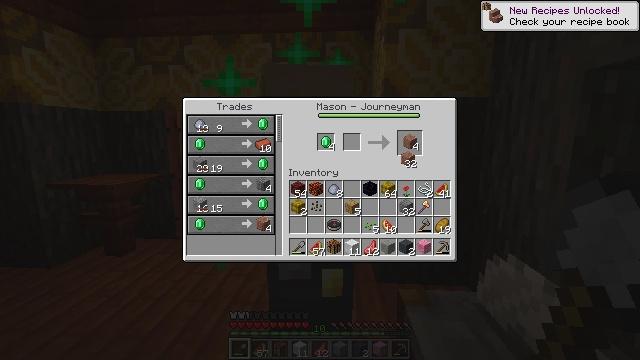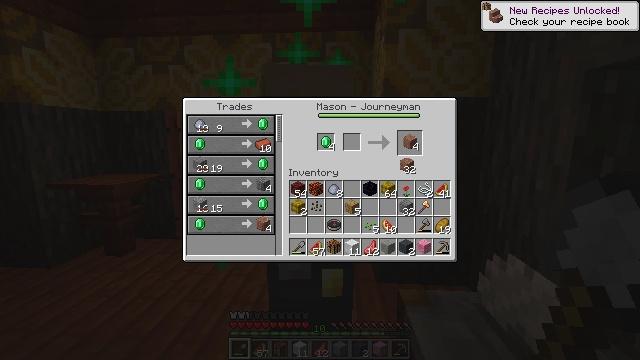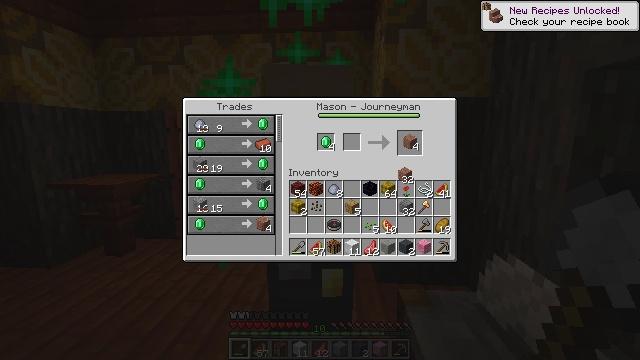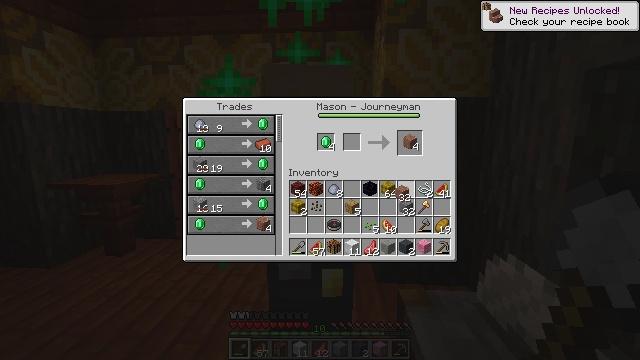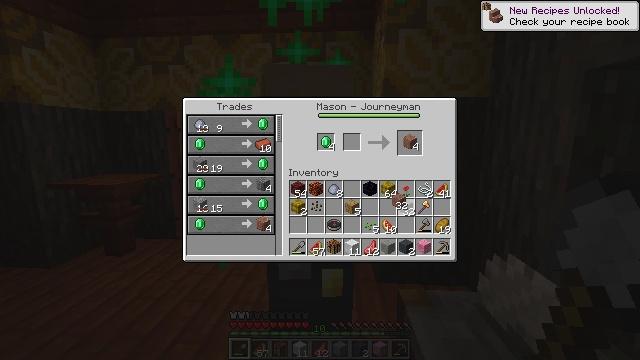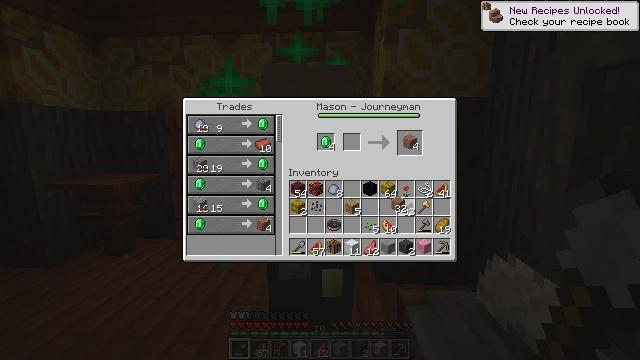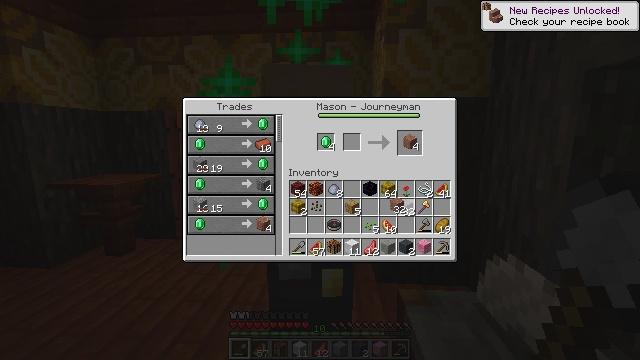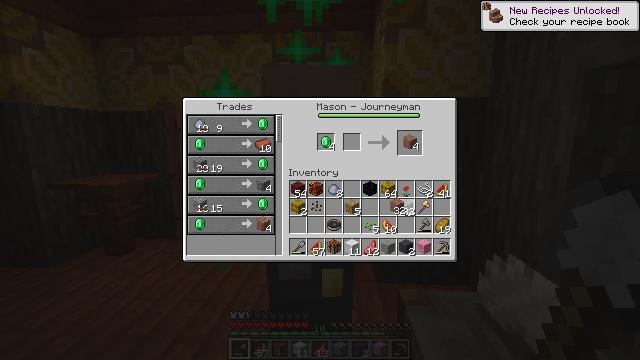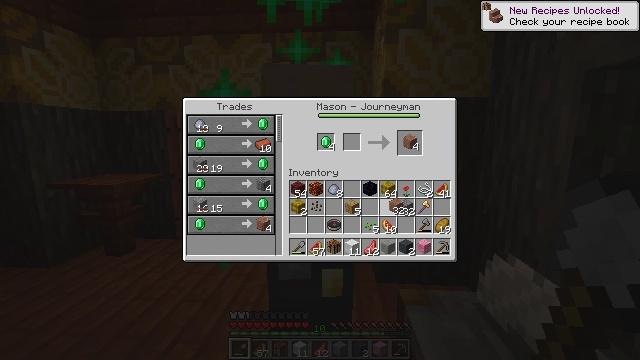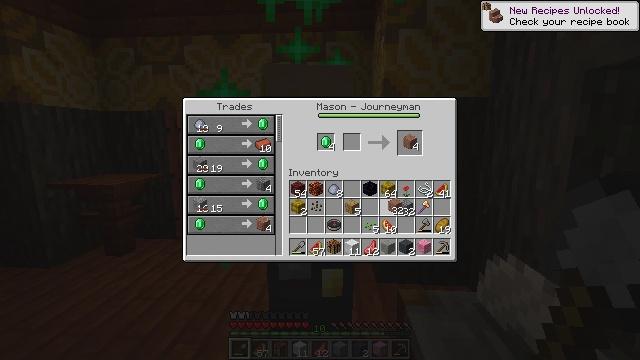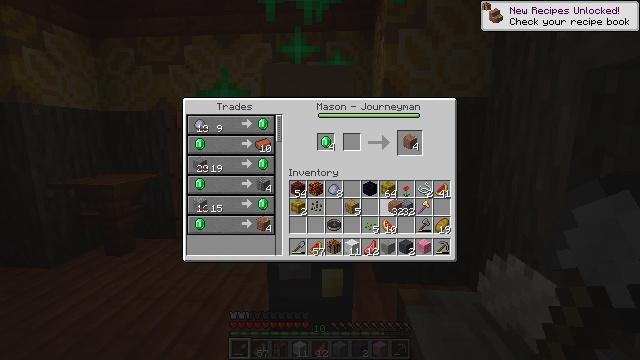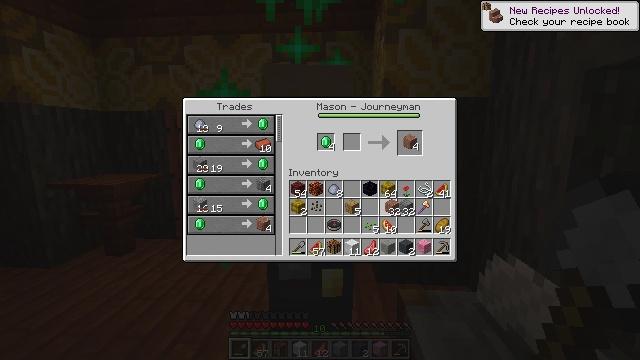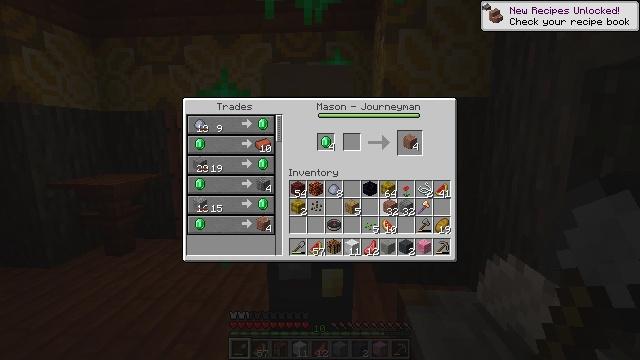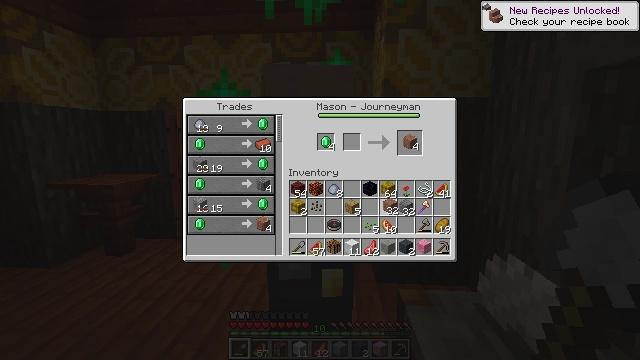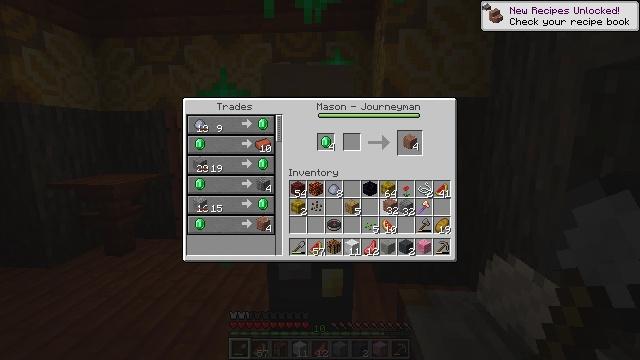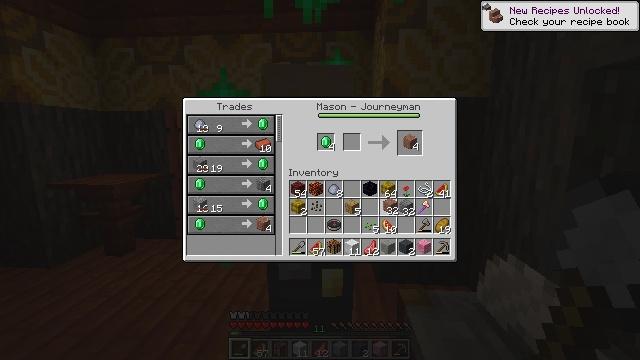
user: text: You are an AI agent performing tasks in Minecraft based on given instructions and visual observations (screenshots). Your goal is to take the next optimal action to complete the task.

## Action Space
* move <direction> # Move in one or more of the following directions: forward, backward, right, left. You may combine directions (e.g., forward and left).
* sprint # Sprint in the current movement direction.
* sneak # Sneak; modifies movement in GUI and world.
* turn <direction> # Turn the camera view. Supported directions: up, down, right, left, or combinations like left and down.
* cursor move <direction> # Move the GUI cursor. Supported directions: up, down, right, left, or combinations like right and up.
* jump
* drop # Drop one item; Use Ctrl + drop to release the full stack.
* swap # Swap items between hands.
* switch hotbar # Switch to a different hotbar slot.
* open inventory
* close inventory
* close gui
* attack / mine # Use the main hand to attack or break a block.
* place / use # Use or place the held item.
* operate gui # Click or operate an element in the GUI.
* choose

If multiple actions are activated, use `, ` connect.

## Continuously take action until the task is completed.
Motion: motion action
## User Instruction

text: Create red glazed terracotta by smelting red terracotta.
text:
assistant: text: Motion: open gui
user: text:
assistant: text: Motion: cursor move down
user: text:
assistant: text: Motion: cursor move down
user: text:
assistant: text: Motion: cursor move down
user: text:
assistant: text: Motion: no_op
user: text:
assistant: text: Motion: no_op
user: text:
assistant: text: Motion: no_op
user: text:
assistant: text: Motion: no_op
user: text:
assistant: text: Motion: no_op
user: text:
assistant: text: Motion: no_op
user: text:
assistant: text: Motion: no_op
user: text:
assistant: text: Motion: no_op
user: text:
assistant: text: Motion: operate gui
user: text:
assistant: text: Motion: operate gui
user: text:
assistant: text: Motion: operate gui
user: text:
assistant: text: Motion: no_op
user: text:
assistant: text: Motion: no_op
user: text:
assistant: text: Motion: no_op
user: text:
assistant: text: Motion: no_op
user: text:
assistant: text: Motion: no_op
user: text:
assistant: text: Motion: close gui
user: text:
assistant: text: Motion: no_op
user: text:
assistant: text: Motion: no_op
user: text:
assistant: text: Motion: no_op
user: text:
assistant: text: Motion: no_op
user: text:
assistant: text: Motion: no_op
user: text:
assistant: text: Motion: no_op
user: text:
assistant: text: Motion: move left
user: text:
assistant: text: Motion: move left
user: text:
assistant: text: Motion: move left, turn down